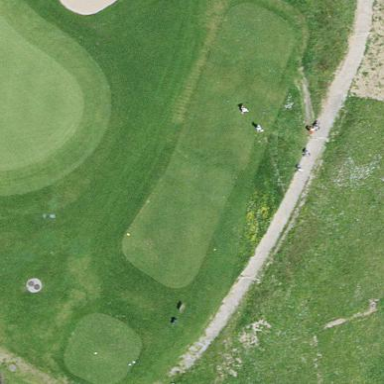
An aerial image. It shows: Grassy area designated as golf tee.